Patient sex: M
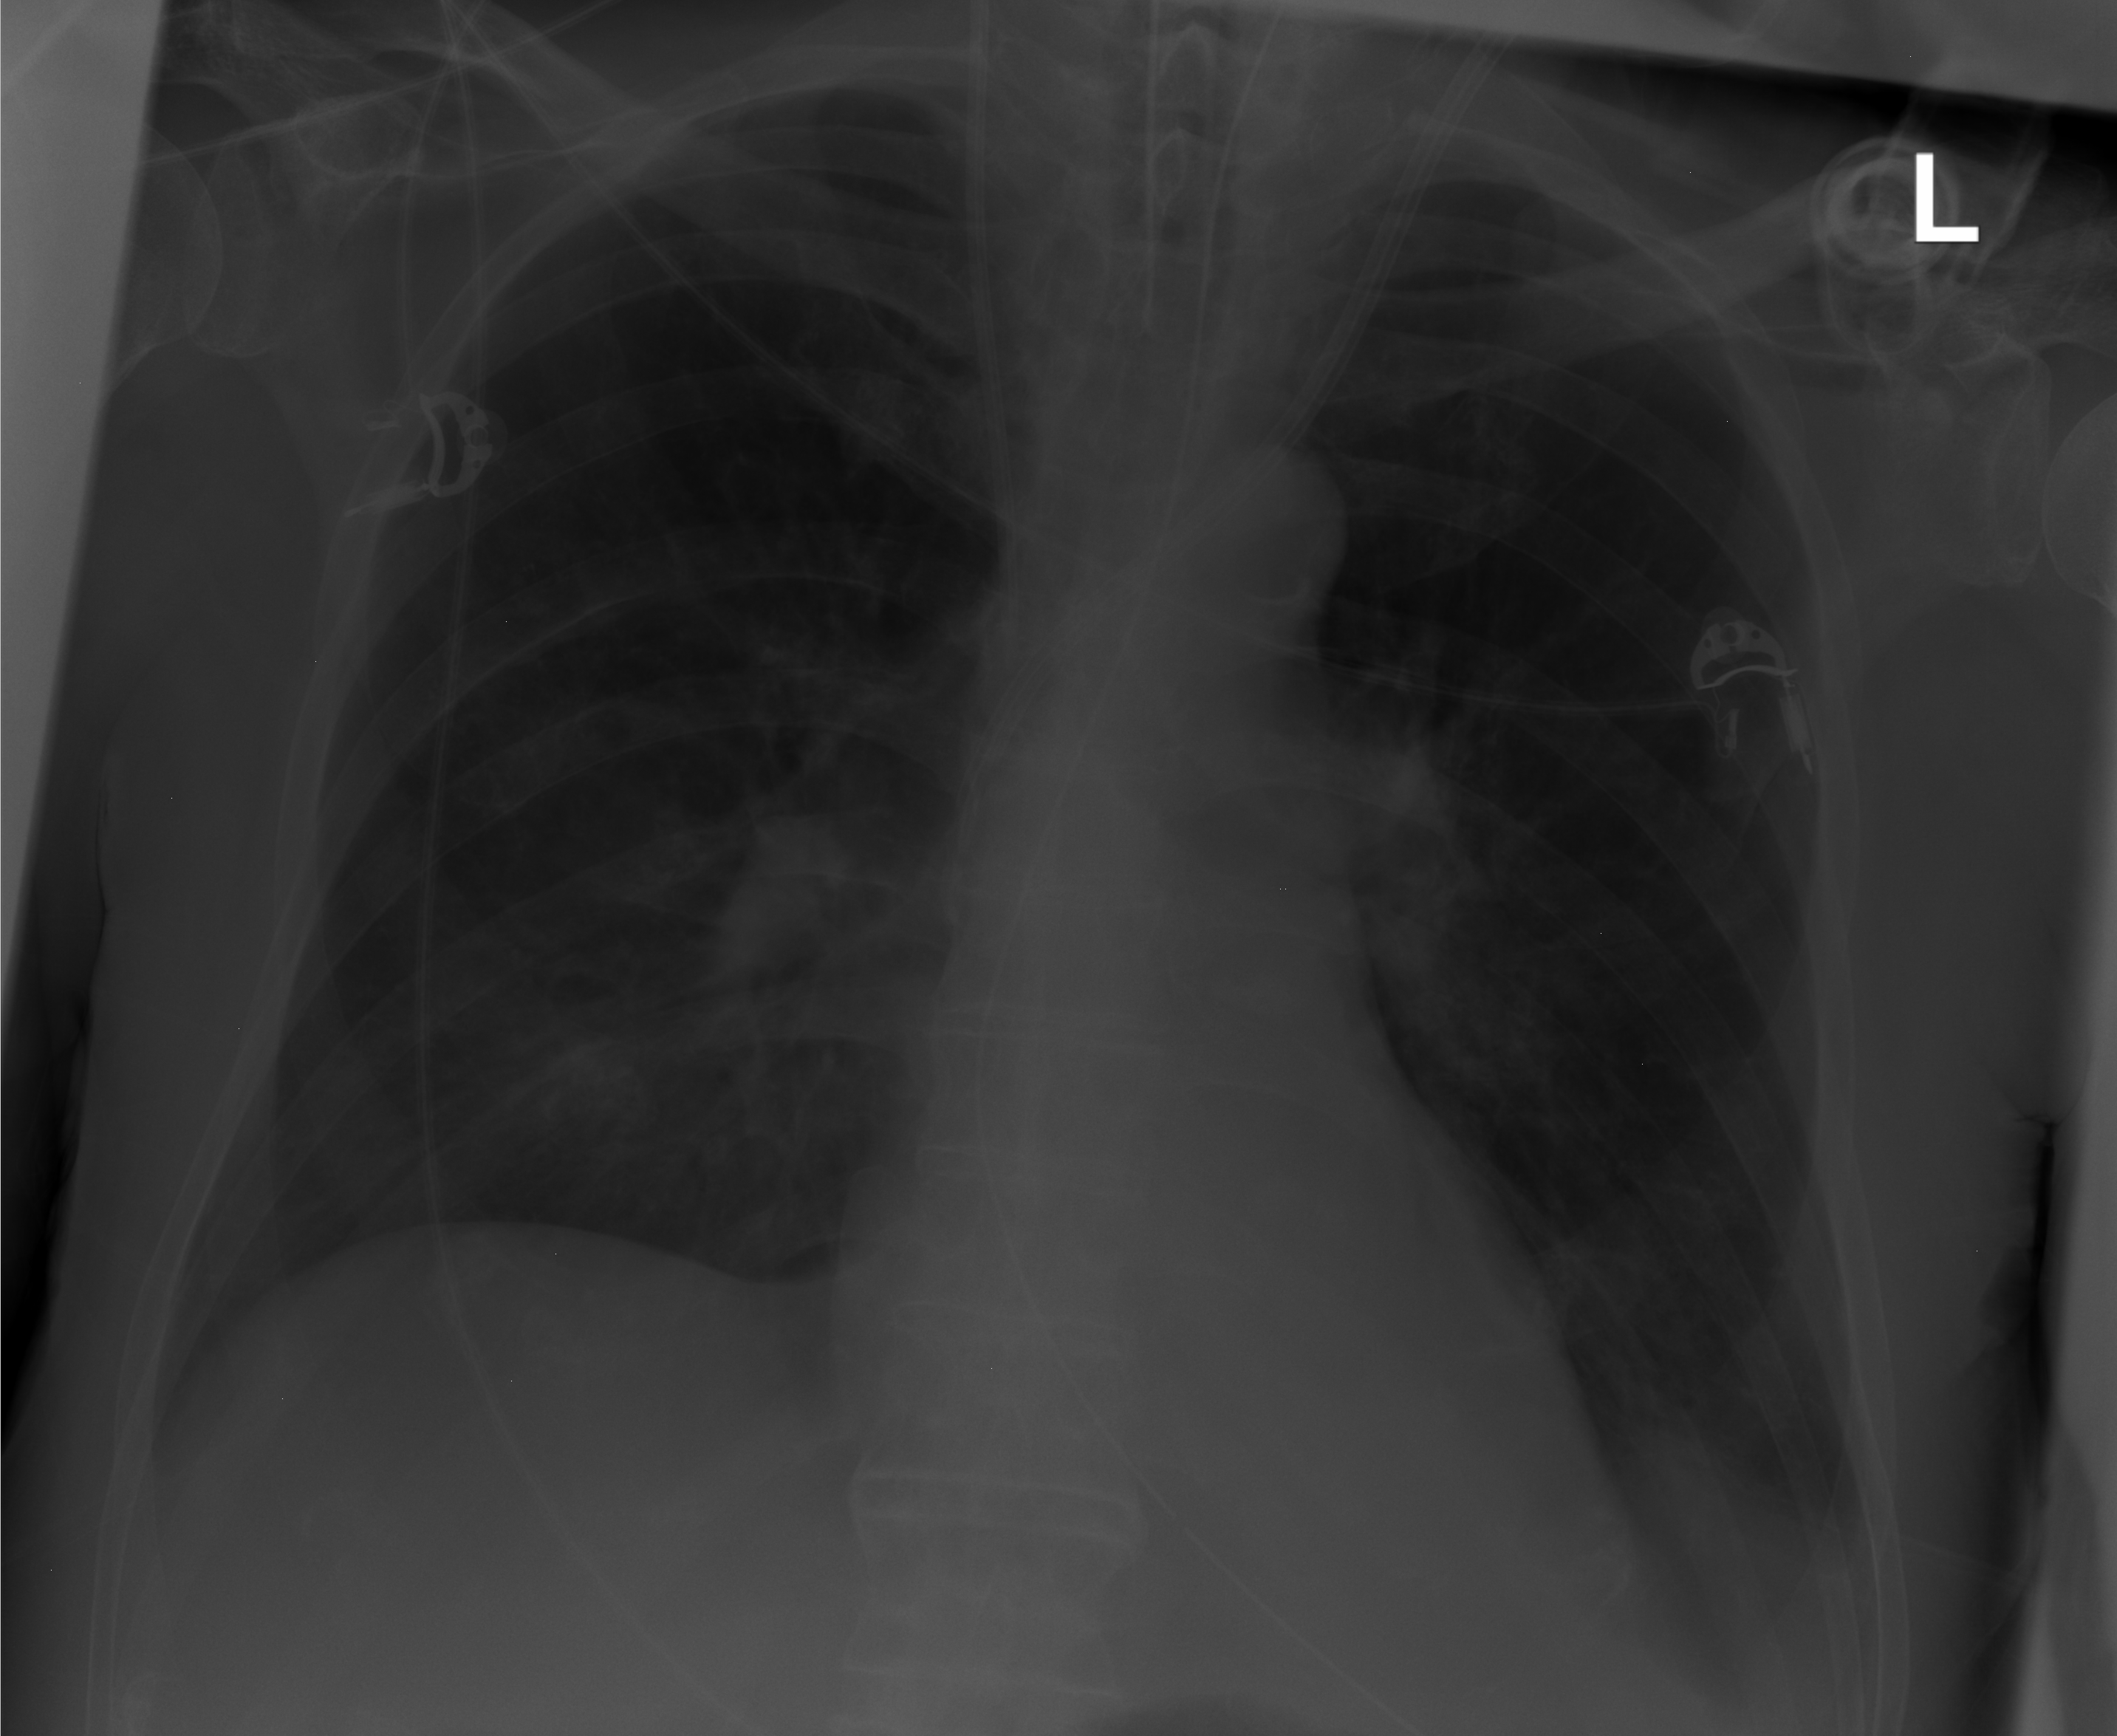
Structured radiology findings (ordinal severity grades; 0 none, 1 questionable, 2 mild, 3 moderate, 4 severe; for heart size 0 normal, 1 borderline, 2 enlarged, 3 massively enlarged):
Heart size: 0
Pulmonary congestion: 0
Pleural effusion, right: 0
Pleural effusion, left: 1
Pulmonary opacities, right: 0
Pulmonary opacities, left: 0
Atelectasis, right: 0
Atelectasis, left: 0